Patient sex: M
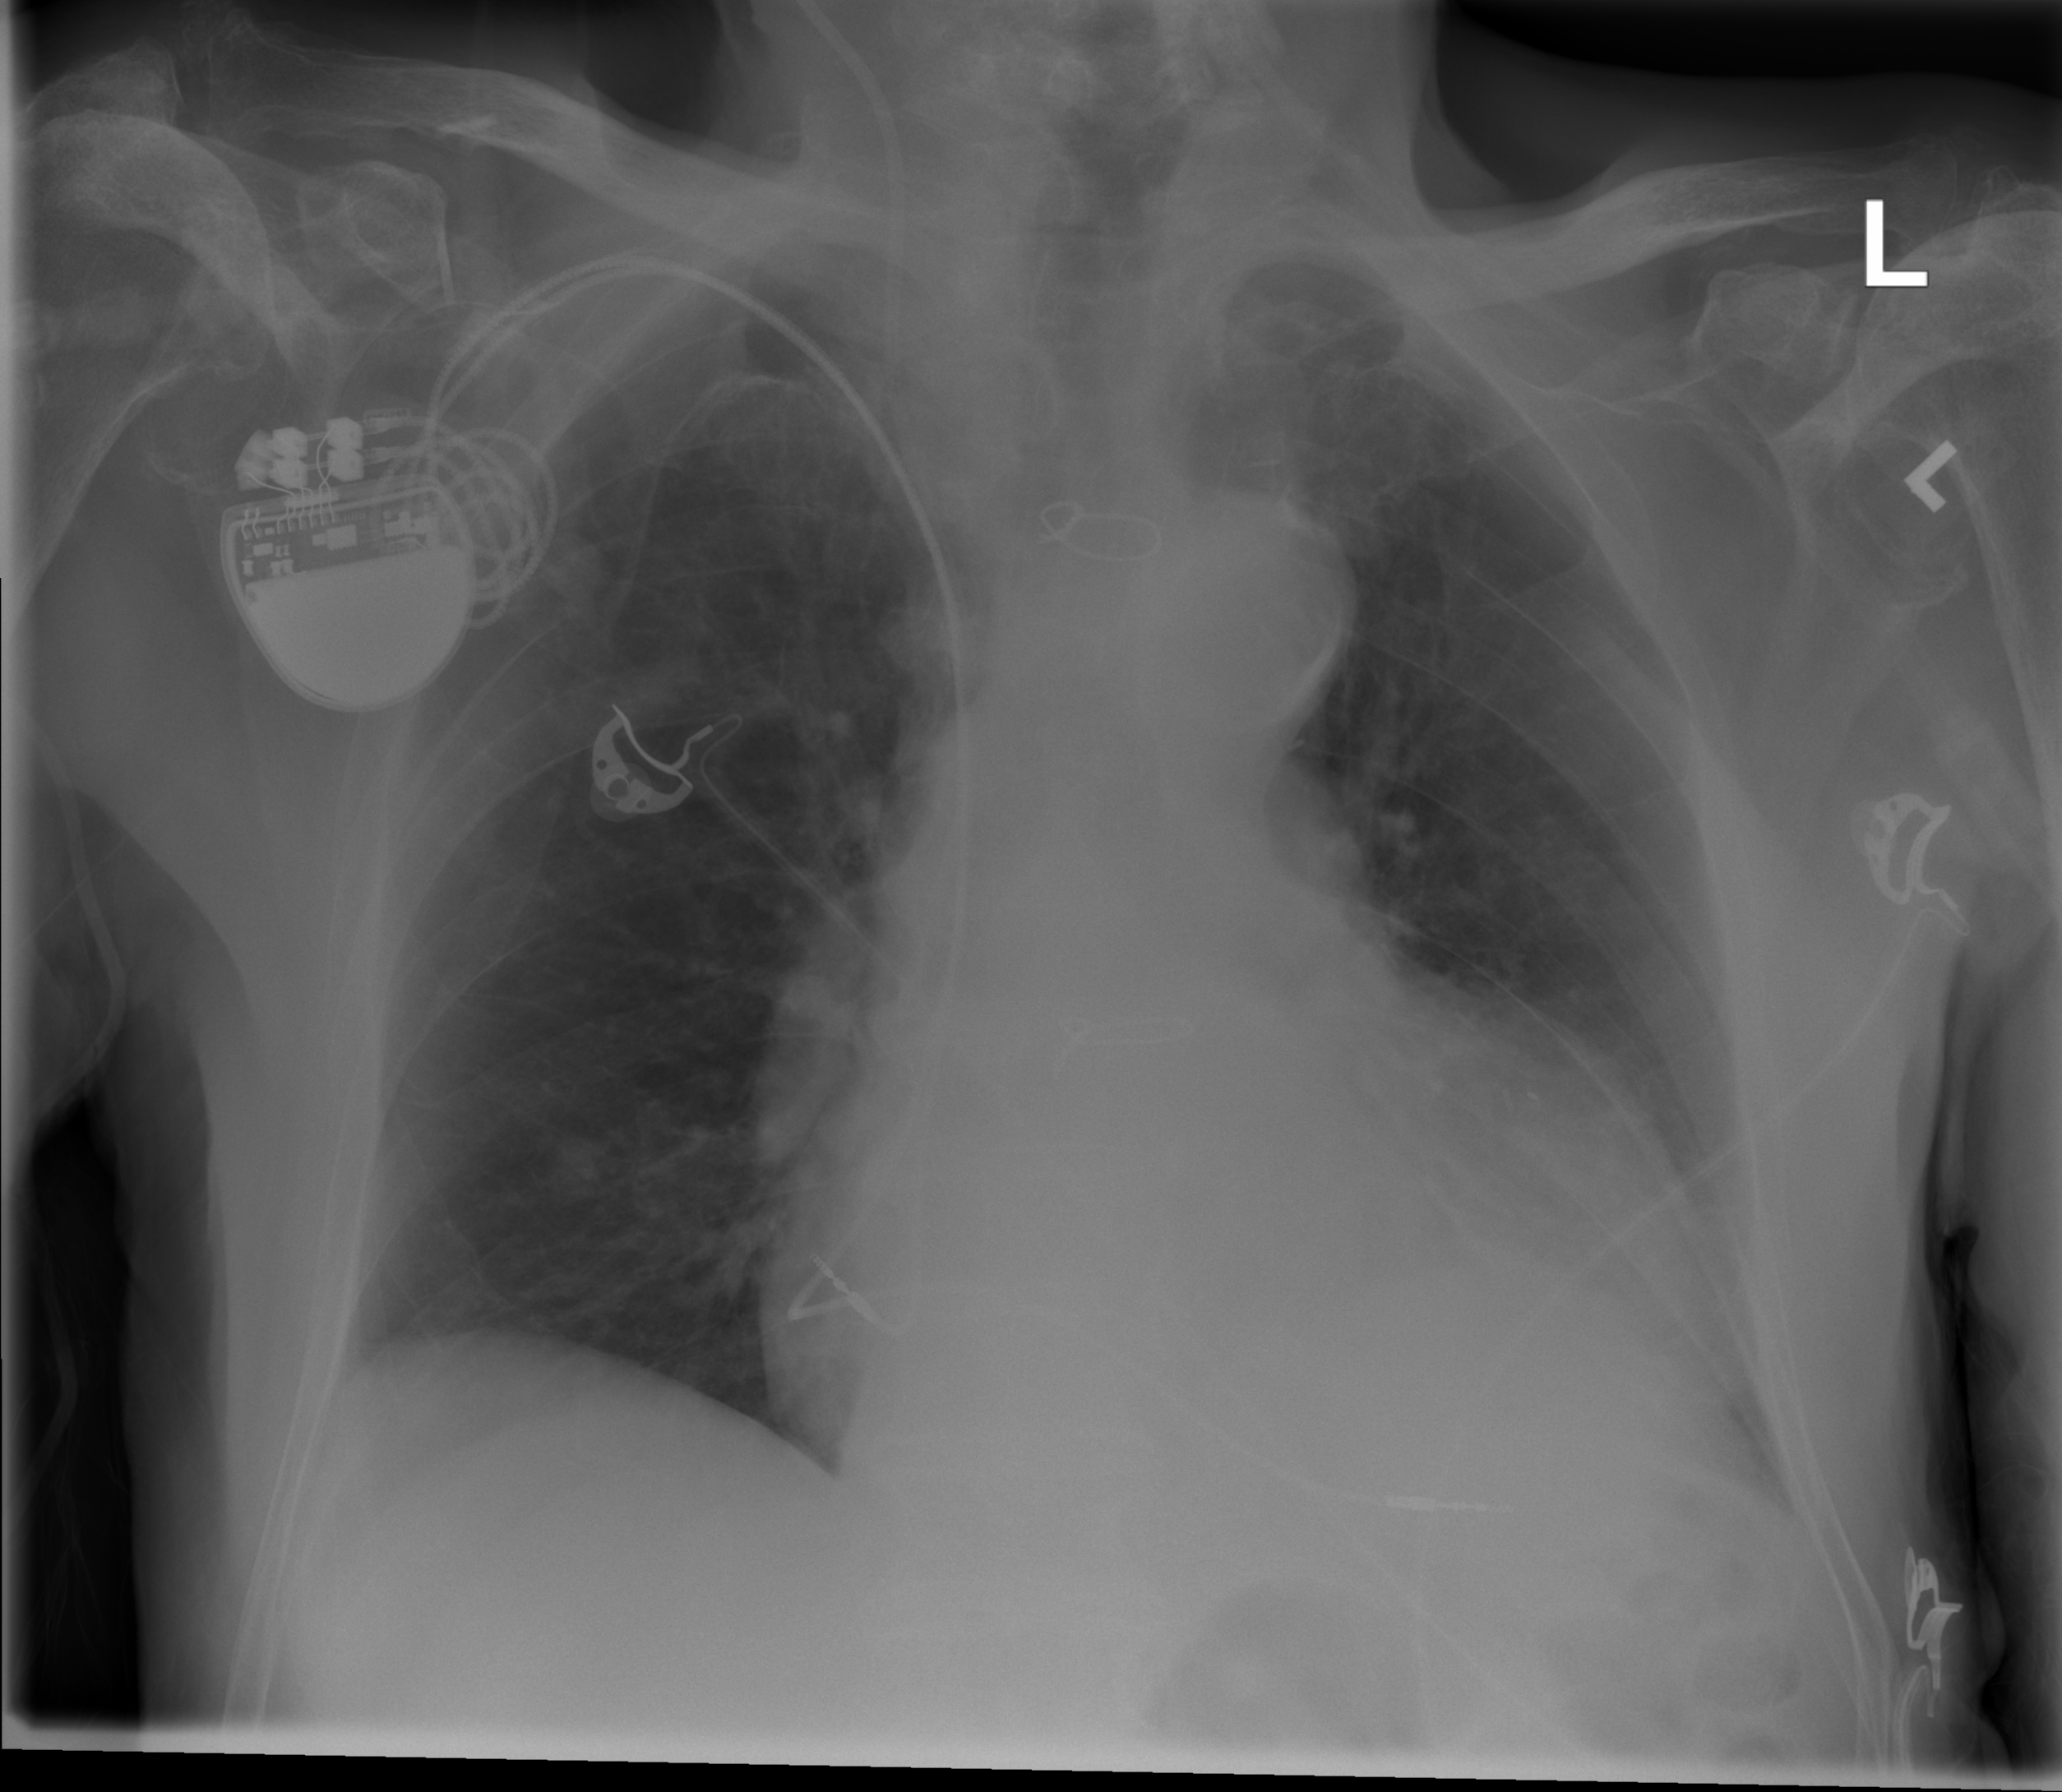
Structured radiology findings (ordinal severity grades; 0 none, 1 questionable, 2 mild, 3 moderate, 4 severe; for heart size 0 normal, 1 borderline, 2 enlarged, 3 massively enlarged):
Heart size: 2
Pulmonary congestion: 0
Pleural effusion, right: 0
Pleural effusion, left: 2
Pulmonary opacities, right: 0
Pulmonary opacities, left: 0
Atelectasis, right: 0
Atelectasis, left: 2